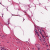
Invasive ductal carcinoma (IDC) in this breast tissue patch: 0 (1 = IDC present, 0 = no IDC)